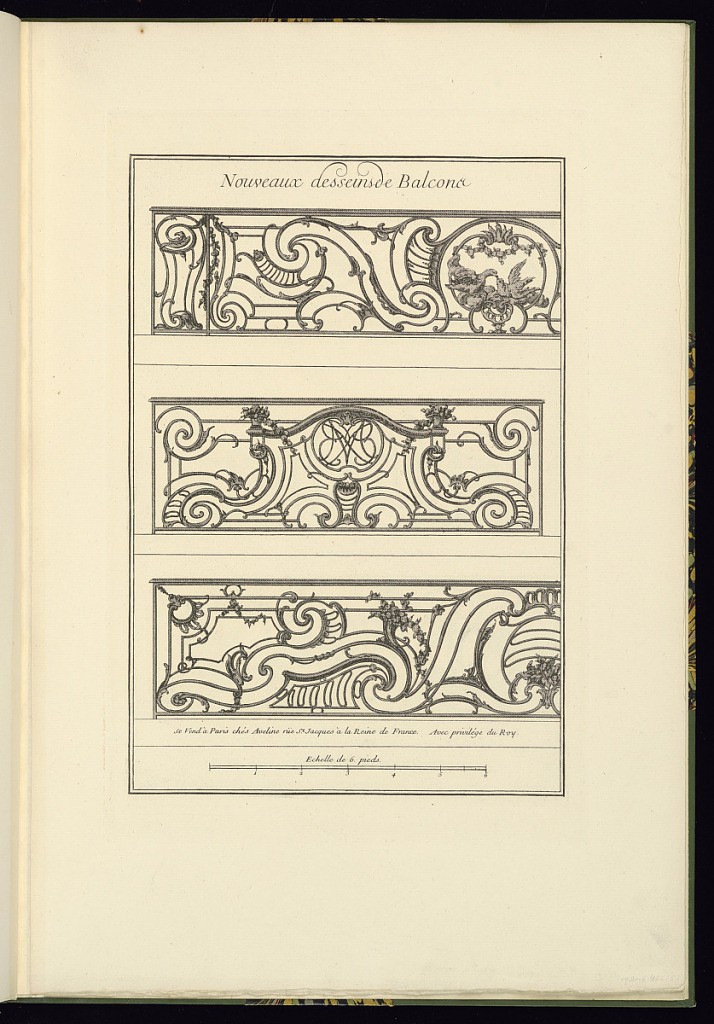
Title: Nouveaux desseins de Balcons
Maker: Pierre Edme Babel, French, 1720–1775
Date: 1890–1910
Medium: Facsimile of the original etching (photomechanical or lithography)
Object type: Print
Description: Three designs for wrought iron or metalwork balcony balustrades featuring scrolling leaves, c-scrolls, s-scrolls, festoons of flowers, vases of flowers, and birds. The plate is titled, with a scale below. This is a late 19th-early 20th-century reproduction from a series first published between 1738-1743.